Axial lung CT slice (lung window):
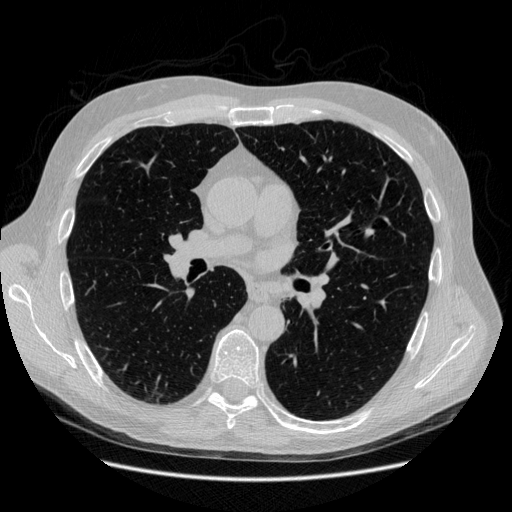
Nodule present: no